Question: I need to create a Form on access 2010 that navigates among records from a table ('t_main')
but the problem is that I need a combo to select among 'param1_old' and new and also among 'param2_old' and new.
This combo will have 2 values, the old and the new for each parameter. In the end, after I select which parameters I want to keep for this user, I will click in a button and save this information into a new table ('t_saved').
't_main' has the following structure:
'''
user; date; name; param1_old; param1_new; param2_old; param2_new
'''
and
't_saved' has the following structure:
'''
user; date; name; param1; param2
'''
Any idea on how to do that? Should I work with recordsets? is there a way to avoid it and just force the combo to take values from 2 different fields into a value list?
Thanks a lot for any help!
edit:
I know it is rather complex to understand what I need, I will try to show in a screenshot:
the data in the table are as following:
'user; date; name; param1_old; param1_new; param2_old; param2_new <PHONE>;"21/07/2014";"John Smith";'Lemon street 125';'Avocado avenue 123'; '...'; '..''

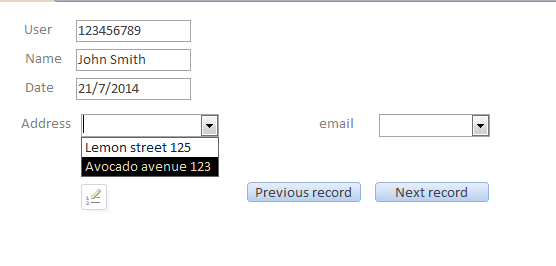
Answer: You don't mention what is the primary key in each tables, so I will assume it's the 'user' field and that each record in 't_main' and 't_saved' has a unique 'user'.
If not, then substitute that with the actual primary key.
Note that 'date' is a reserved keyword and you cannot name a field 'date', so I renamed it 'thedate' instead.
I have created a <URL>.
I created these tables with some sample data:

I created a form bound to the 't_main' table:

Note that the dropdown boxes 'cbParam1' and 'cbParam2' are not bound to any field, they are left .
The rowsource for the dropdown boxes is a bit of a hack, but it works well.
For instance, for 'cbParam1.RowSource':
'''
SELECT param1_old
FROM t_main
WHERE user=Forms![FormMain]![User]
UNION ALL
SELECT param1_new
FROM t_main
WHERE user=Forms![FormMain]![User];
'''
This query selects both the old and new fields from the 't_main' record that has the same 'user' as the one currently displayed. In effect, it shows both old and new parameters for the current record in the combobox.
The code behind the 'FormMain' is mostly used to manage the display.
Here we prevent the user from adding the data to 't_saved' if one f the dropdown boxes is empty, or if we've already added that record before.

'''
Option Compare Database
Option Explicit
' We use this variable to keep track of whether the
' record was already found in the t_saved table
Private alreadysaved As Boolean
'-----------------------------------------------------------------------------
' Update the UI after we change our selection of parameter
'-----------------------------------------------------------------------------
Private Sub cbParam1_AfterUpdate()
UpdateUI
End Sub
Private Sub cbParam2_AfterUpdate()
UpdateUI
End Sub
'-----------------------------------------------------------------------------
' Enable/Disable the save button.
' The button is only enabled if the user selected both parameters
'-----------------------------------------------------------------------------
Private Sub UpdateUI()
btAddData.Enabled = Not (IsNull(cbParam1) Or IsNull(cbParam2)) _
And Not alreadysaved
End Sub
'-----------------------------------------------------------------------------
' Refresh teh data every time we change record
'-----------------------------------------------------------------------------
Private Sub Form_Current()
' Reset the values of the parameters comboboxes
cbParam1 = Null
cbParam2 = Null
cbParam1.Requery
cbParam2.Requery
' Check if there is already a record for the same user in the t_save table
alreadysaved = DCount("user", "t_saved", "user='" & user & "'") > 0
' Display a warning to tell the user the current record cannot be saved again
lblInfo.Visible = alreadysaved
UpdateUI
End Sub
'''
The important bit of code is actually the one that adds the data to a new record int he 't_saved' table:
'''
'-----------------------------------------------------------------------------
' The button was clicked.
' Save the current record data to the t_save table
'-----------------------------------------------------------------------------
Private Sub btAddData_Click()
' We create a new new record in t_save and copy our data
Dim db As DAO.Database
Dim rs As DAO.Recordset
Set db = CurrentDb()
Set rs = db.OpenRecordset("t_saved", dbOpenDynaset, dbFailOnError)
With rs
.AddNew
!user = user
!thedate = thedate
!name = name
!param1 = cbParam1
!param2 = cbParam2
.Update
.Close
End With
Set rs = Nothing
Set db = Nothing
' Force the form to refresh itself
' This will cause the Form's OnCurrent event to be triggered
Me.Requery
End Sub
'''